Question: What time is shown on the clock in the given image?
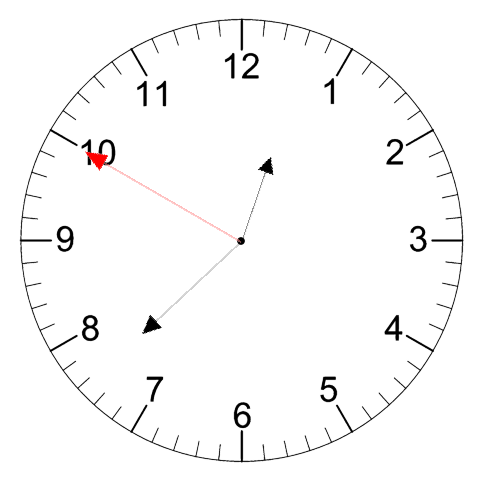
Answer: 12:37:50